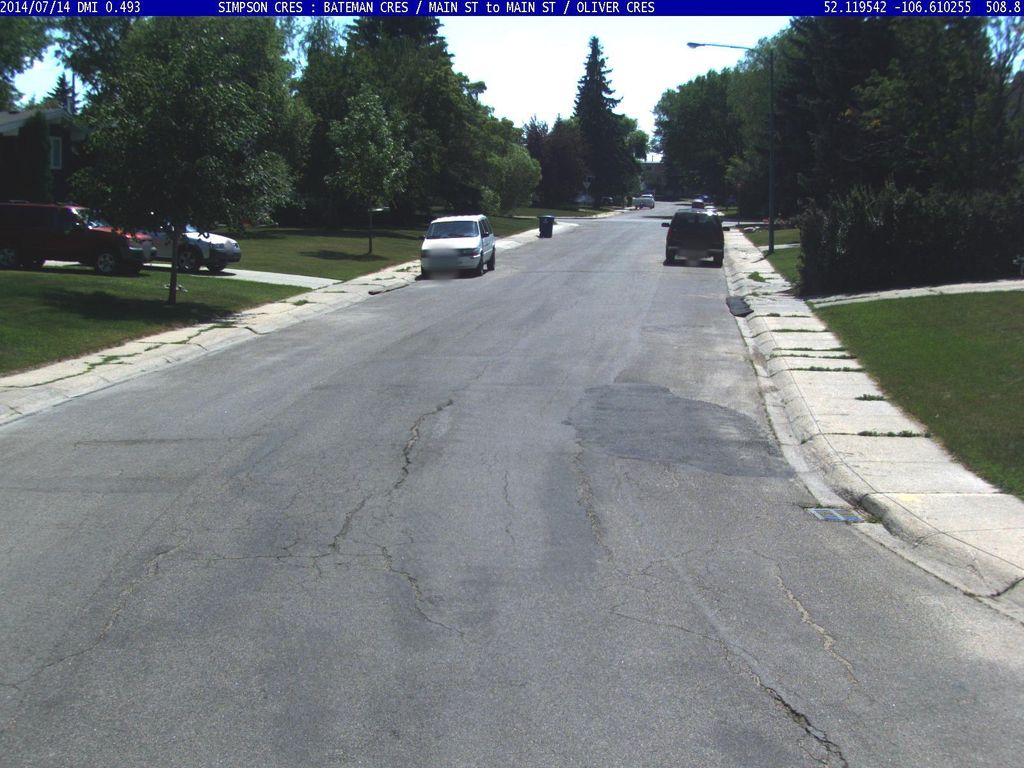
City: saskatoon